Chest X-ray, AP view. Patient: 21 years old, sex M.
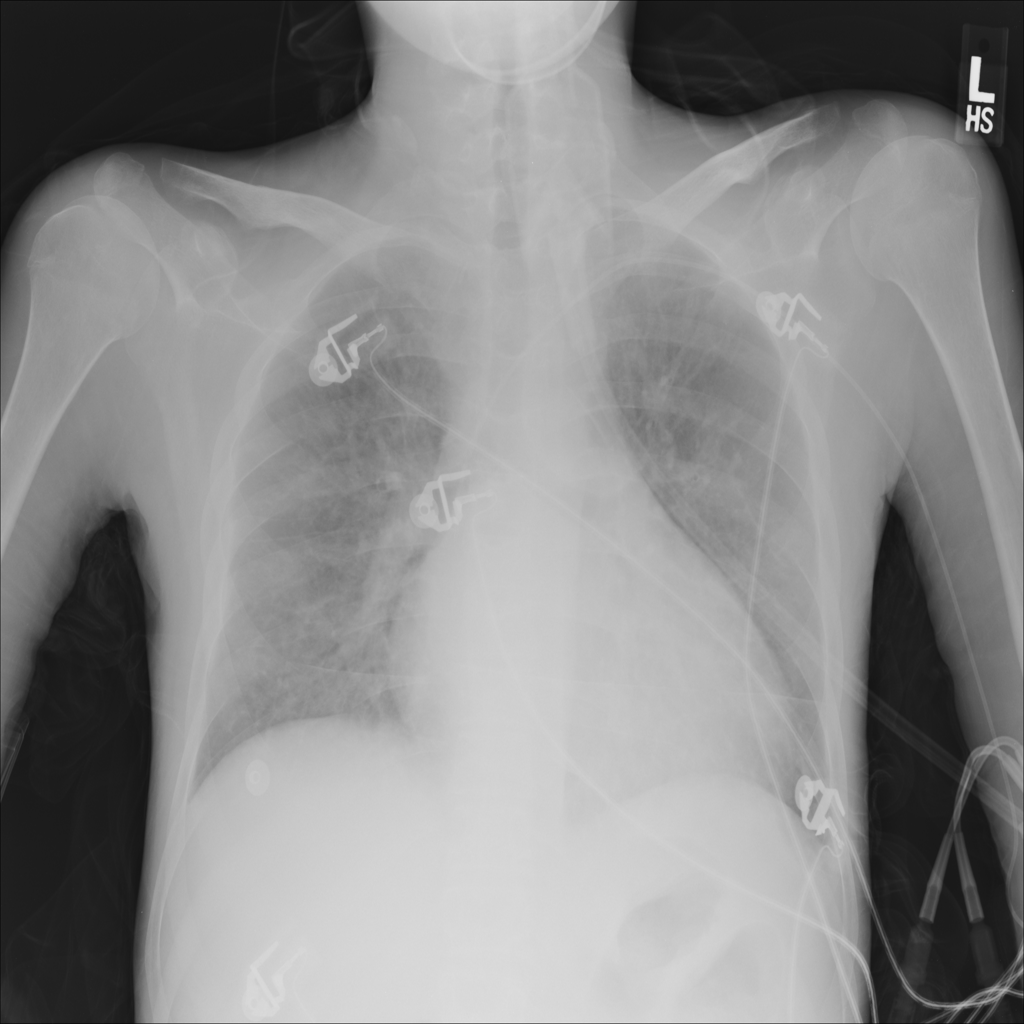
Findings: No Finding